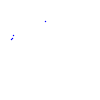
Particle: proton